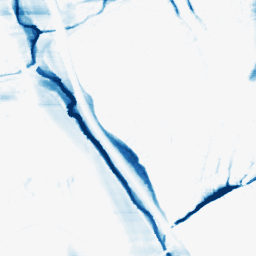
Category: morphological
Decomposition family: morphological_ellipse
Decomposition parameters: operation: closing
width: 5
height: 50
Upsampling method: cubic_catmull_rom
Upsampling parameters: scale: 2
Upsampling scale: 2